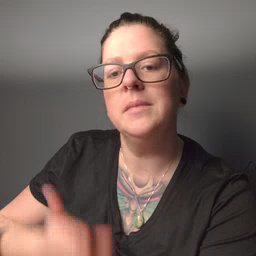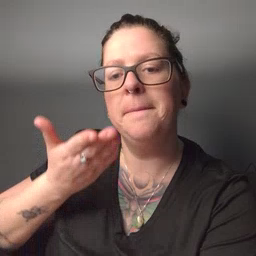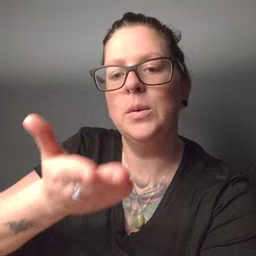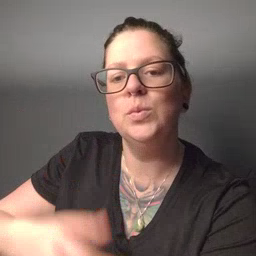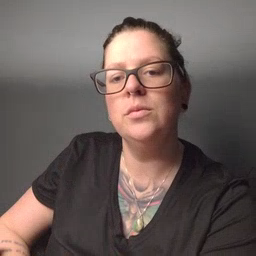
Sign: boat